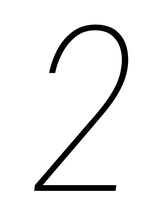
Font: Roboto-Italic_Condensed_Thin_Italic